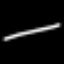
Label: line